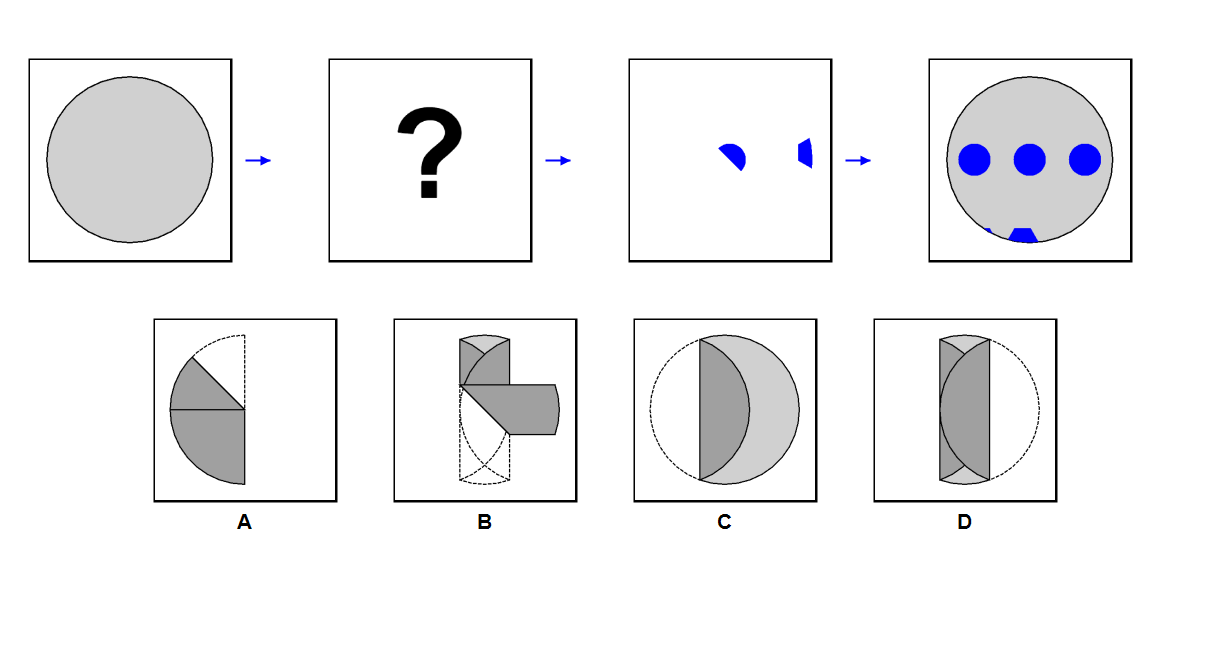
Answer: A